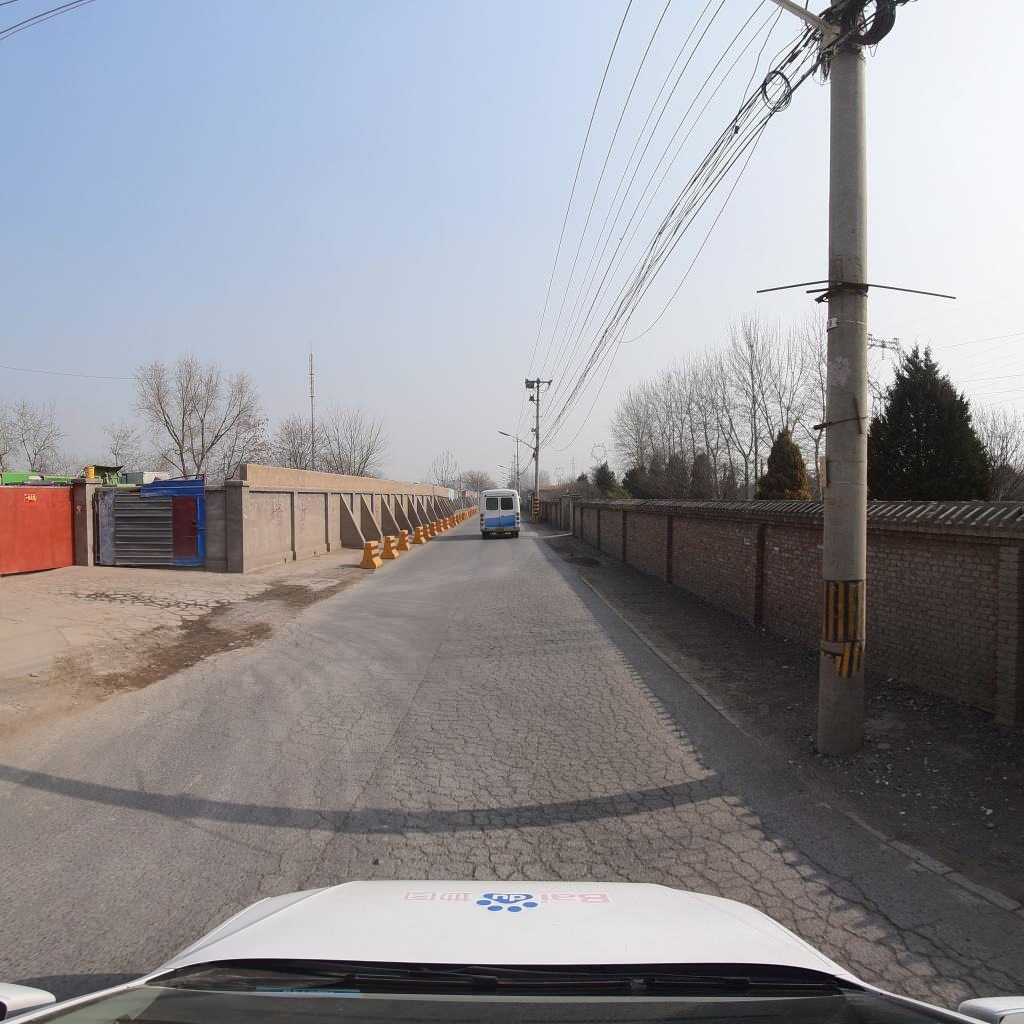
Region: Fengtai
Road damage annotations: alligator crack